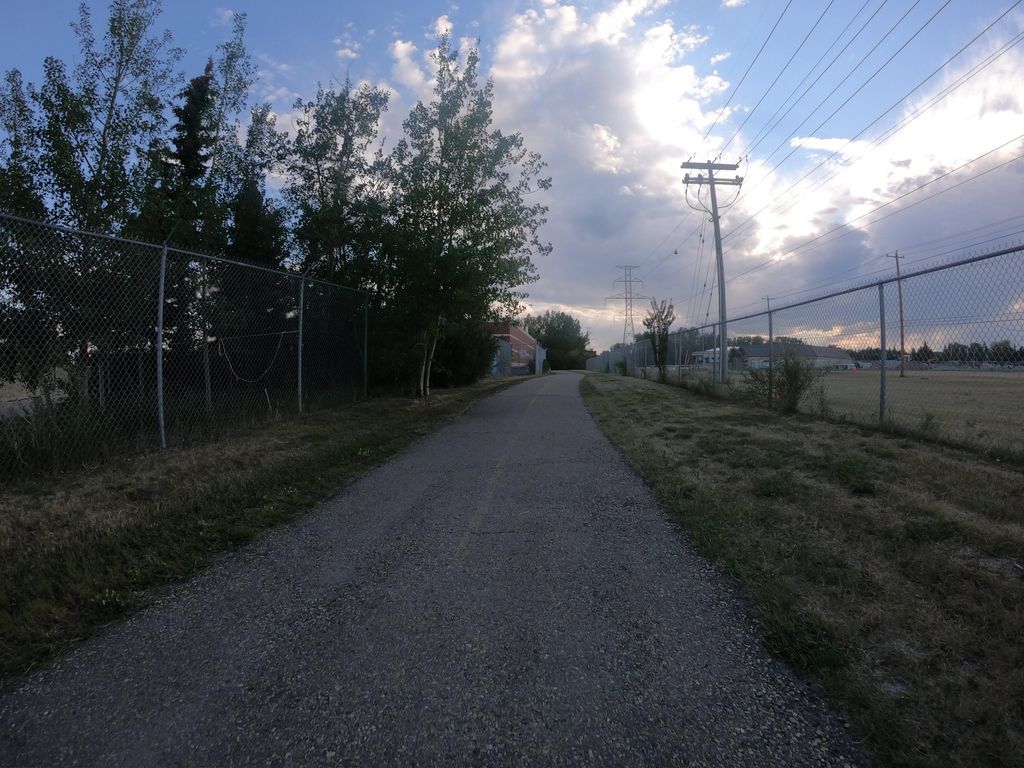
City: calgary